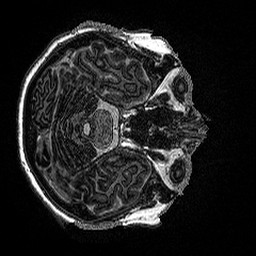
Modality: MP2RAGE
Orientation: axial
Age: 38
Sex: female
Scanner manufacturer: siemens
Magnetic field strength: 3 T
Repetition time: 5 s
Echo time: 0.00298 s